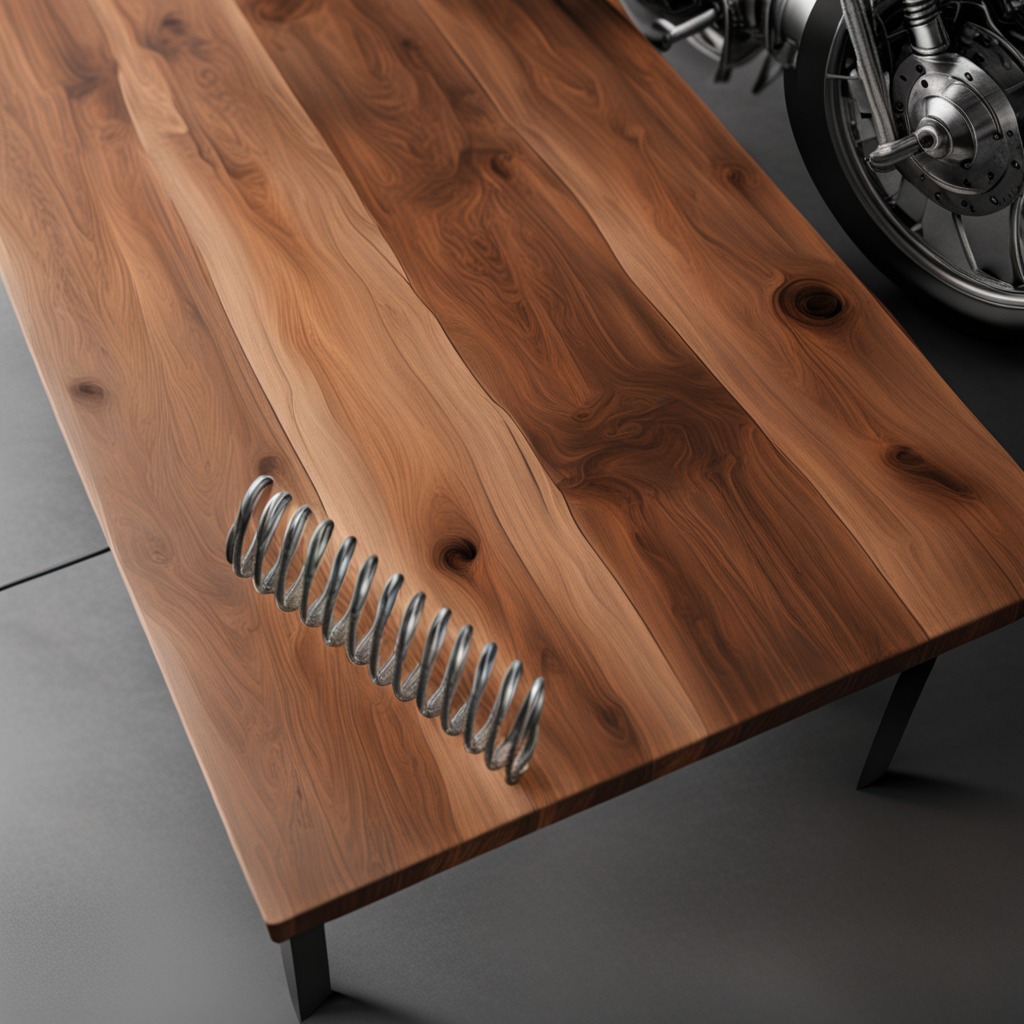
A coiled metal spring lies on the wooden table.